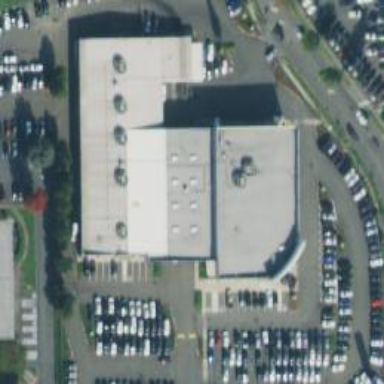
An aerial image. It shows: Car shop building.